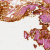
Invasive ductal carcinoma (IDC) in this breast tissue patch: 0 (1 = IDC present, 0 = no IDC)